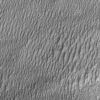
Label: not_dusty